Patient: sex M, age 64
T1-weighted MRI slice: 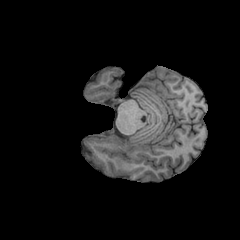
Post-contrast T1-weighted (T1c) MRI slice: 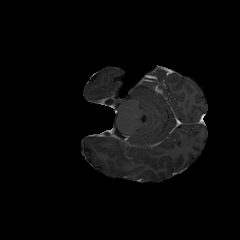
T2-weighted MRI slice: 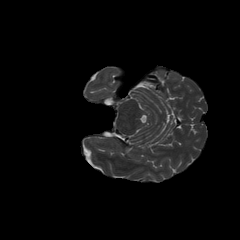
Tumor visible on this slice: no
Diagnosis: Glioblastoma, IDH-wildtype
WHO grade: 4